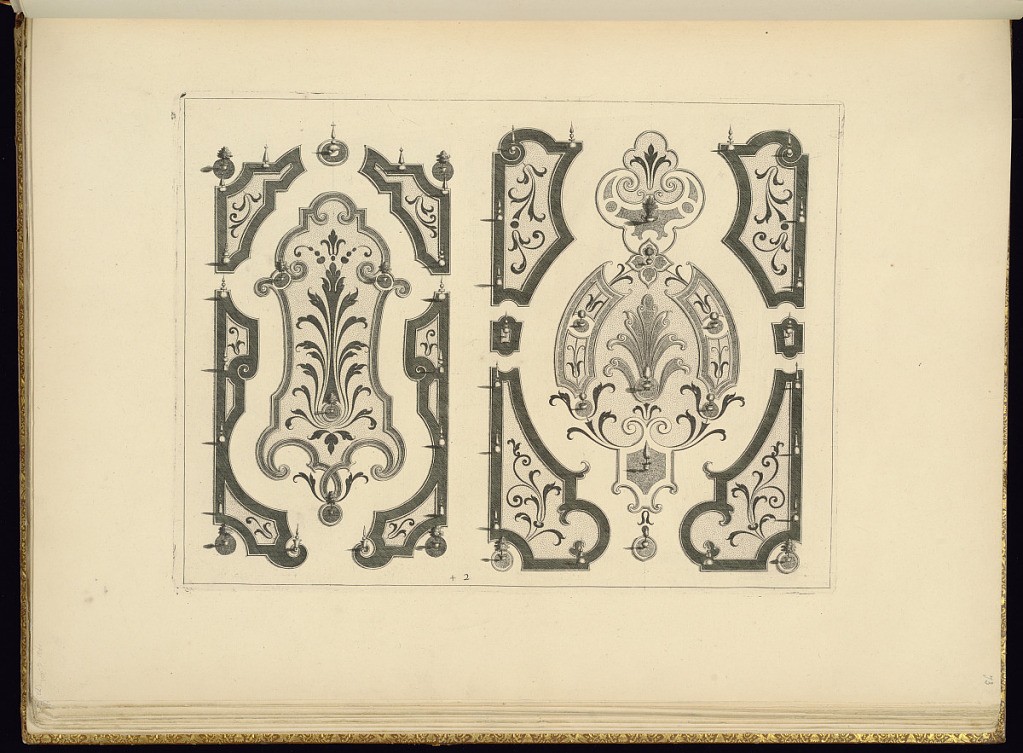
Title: Garden Designs
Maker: Jean Berain, the elder, French, 1640-1711
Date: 1711
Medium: Engraving on laid paper
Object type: Bound print
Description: Two designs for gardens with potted and planted topiary throughout. The plate is numbered but not signed.